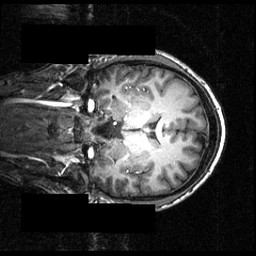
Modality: T1w
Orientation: coronal
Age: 23
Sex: male
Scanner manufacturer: siemens
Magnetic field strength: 3.951 T
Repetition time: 1.5 s
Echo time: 0.00335 s